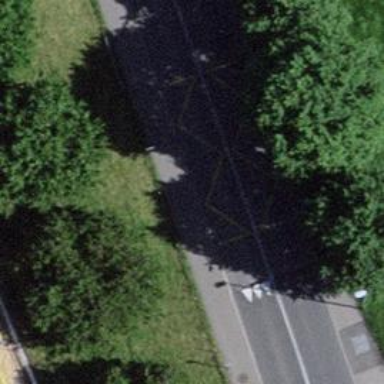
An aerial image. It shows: Bus stop with designated stop position for public transport.